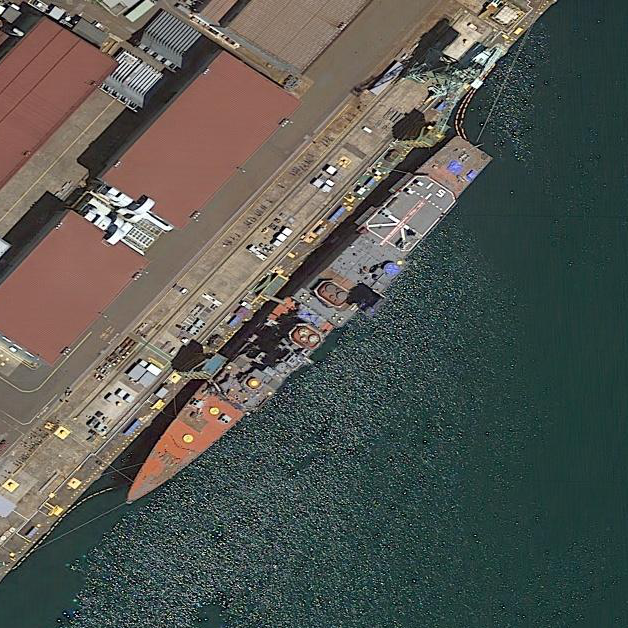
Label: Asagiri-class_destroyer